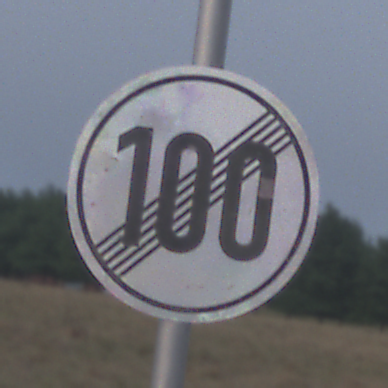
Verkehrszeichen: EndeGeschwindigkeit100
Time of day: SunriseSunset
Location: Outdoor (Nature)
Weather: Overcast
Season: NotSpecified
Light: Natural